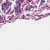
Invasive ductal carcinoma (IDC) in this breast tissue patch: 1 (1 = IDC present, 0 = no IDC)